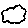
Label: cloud